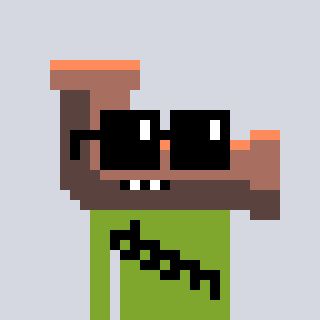
a pixel art character with square black sunglasses, a pipe-shaped head and a slimegreen-colored body on a cool background